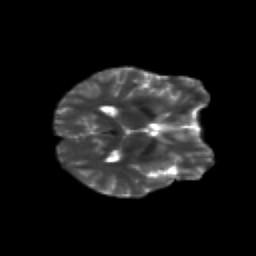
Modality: T2w
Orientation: axial
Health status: healthy
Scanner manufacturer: siemens
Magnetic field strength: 3 T
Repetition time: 12 s
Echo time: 0.092 s